Field crop: maize
Growth stage: 2
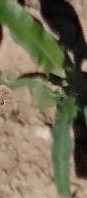
Species: maize